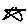
Label: star